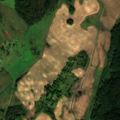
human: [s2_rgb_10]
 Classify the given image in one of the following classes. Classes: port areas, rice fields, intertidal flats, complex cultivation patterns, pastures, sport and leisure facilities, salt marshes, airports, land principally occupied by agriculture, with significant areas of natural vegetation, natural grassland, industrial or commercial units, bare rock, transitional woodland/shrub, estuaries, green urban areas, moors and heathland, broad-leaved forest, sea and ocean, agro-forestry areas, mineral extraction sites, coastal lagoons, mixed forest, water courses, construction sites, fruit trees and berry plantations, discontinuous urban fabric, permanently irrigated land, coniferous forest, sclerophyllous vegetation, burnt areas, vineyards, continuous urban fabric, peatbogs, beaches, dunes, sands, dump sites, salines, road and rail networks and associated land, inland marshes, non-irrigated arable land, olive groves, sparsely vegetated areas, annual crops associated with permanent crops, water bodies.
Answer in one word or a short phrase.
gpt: non-irrigated arable land, pastures, complex cultivation patterns, broad-leaved forest, mixed forest